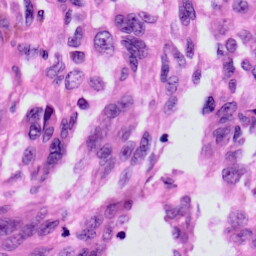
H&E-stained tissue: Skin